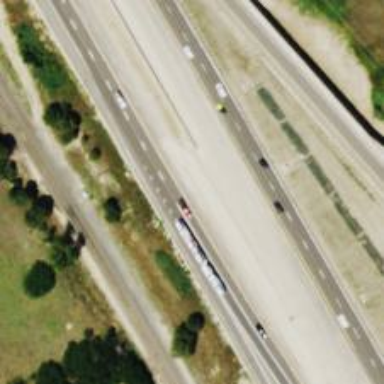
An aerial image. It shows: Asphalt motorway.